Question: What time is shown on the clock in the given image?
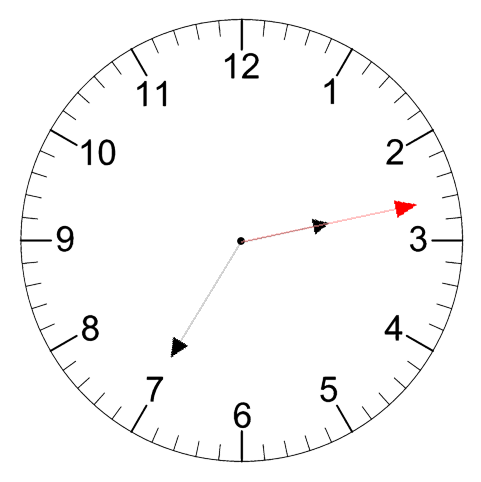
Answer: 02:35:13